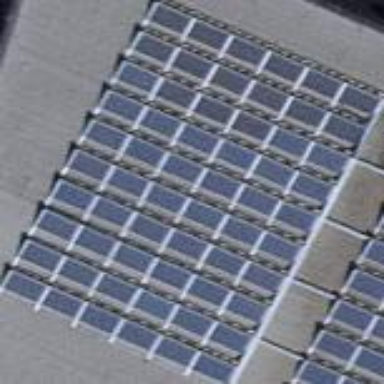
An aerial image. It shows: Solar power generator with photovoltaic panels.